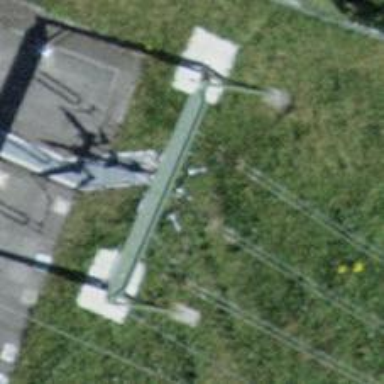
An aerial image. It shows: Insulator used in power systems.